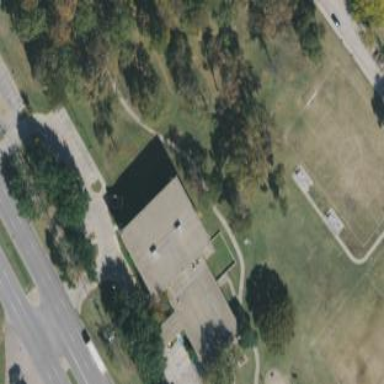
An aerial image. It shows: Civic building serving as community center.